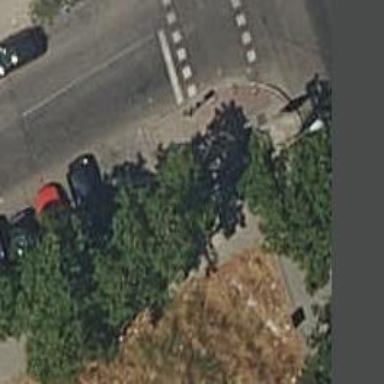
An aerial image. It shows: Asphalt footway with marked crossing equipped with traffic signals.